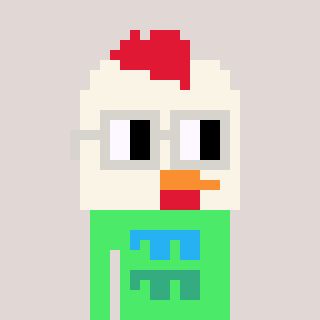
a pixel art character with square light gray glasses, a chicken-shaped head and a teal-colored body on a warm background